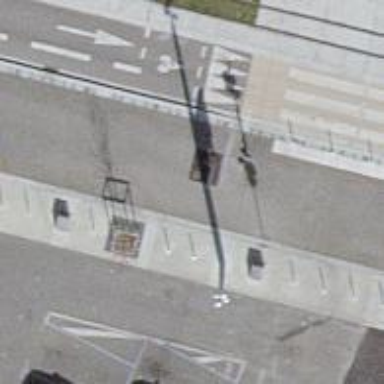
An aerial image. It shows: Advertising poster box attached to support pole.